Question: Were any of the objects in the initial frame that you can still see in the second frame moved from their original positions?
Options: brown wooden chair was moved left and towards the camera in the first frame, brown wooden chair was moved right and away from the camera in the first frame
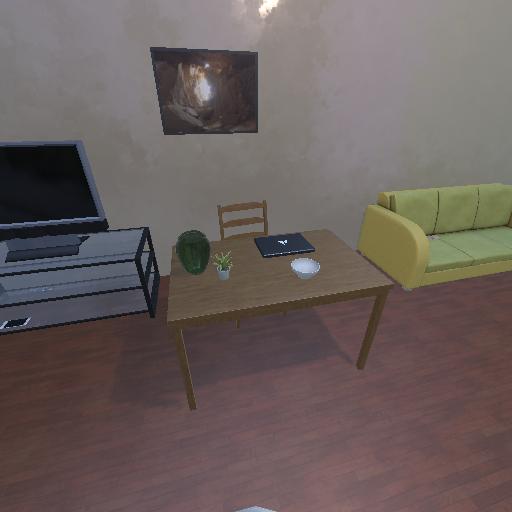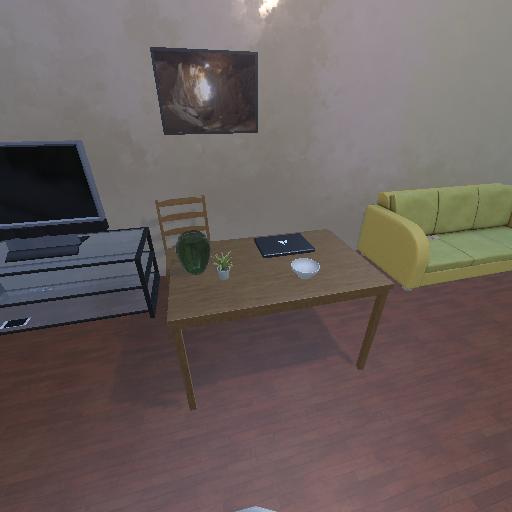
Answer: brown wooden chair was moved left and towards the camera in the first frame